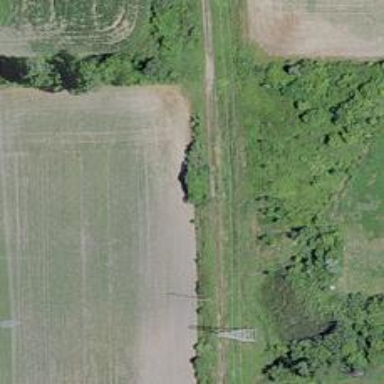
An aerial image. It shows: Abandoned railway.